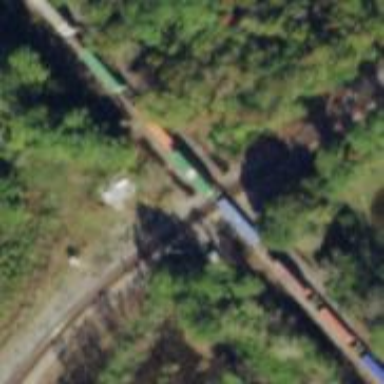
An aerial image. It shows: Railway track.